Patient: sex F, age 60
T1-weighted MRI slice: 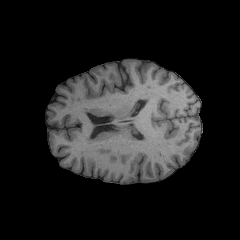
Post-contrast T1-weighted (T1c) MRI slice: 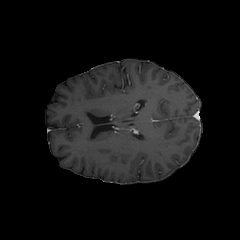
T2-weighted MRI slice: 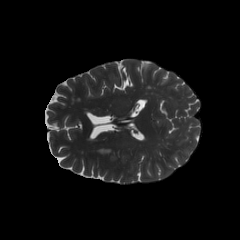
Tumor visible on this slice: no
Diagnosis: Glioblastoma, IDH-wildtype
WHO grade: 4